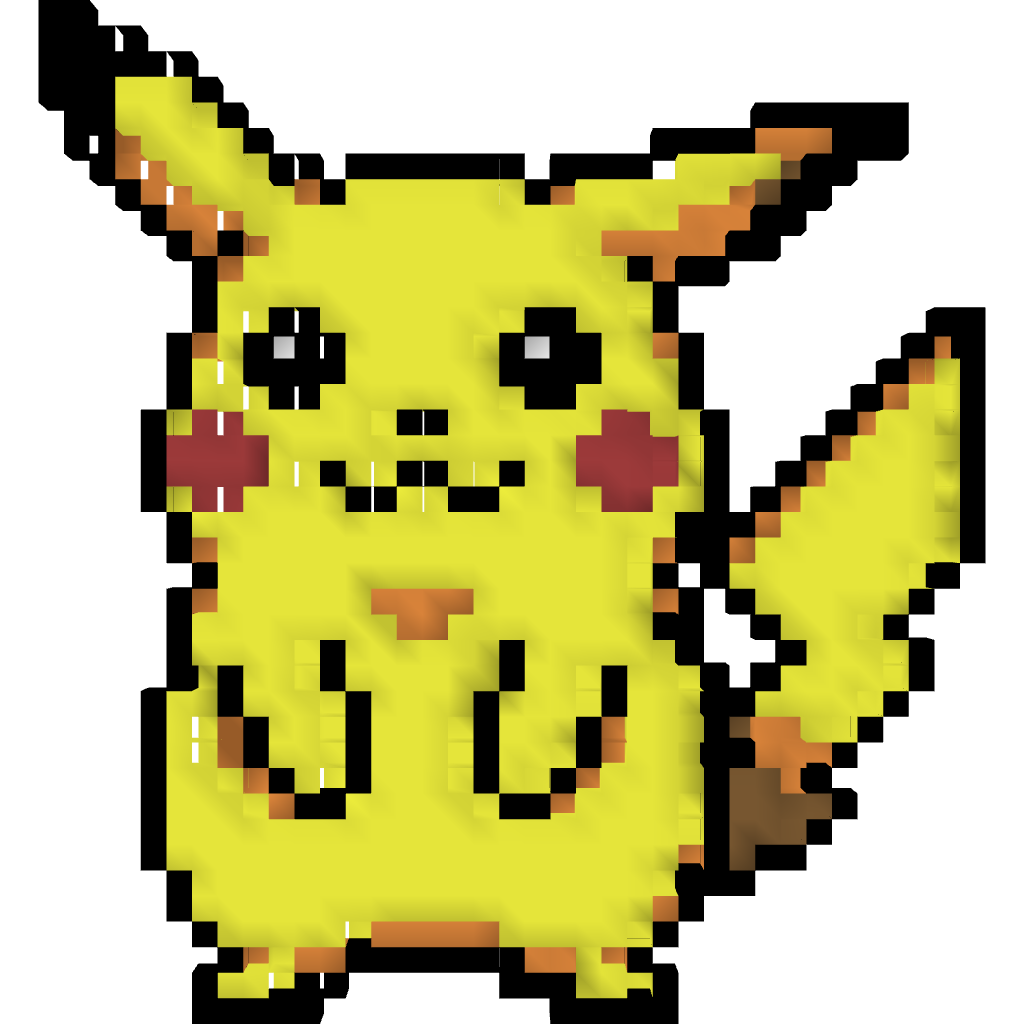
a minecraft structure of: Pikachu high quality